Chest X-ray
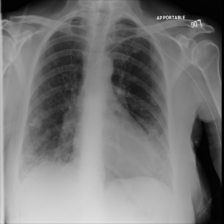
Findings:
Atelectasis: positive
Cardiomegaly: negative
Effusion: negative
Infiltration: negative
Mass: negative
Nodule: positive
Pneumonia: negative
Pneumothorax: negative
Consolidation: positive
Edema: negative
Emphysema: negative
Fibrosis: positive
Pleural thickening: negative
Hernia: negative